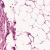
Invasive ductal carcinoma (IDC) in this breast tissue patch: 0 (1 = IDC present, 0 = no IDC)